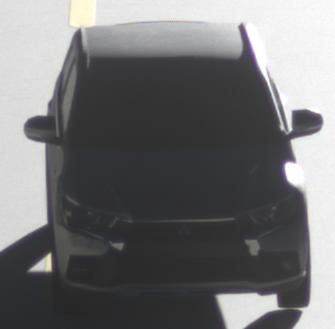
Make: Mitsubishi
Model: Outlander 2.0 Plug-In Hybrid
Detailed model: Outlander (III) Plug-In Hybrid
Model produced from: 2015/10
Model produced until: 2018/08
Doors: 5
Color: gray
Road condition: dry road
Daytime: sunrise or sunset
Contrast: high contrast